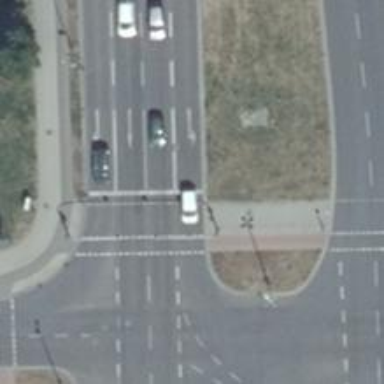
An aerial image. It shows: Road with traffic signals at crossing.